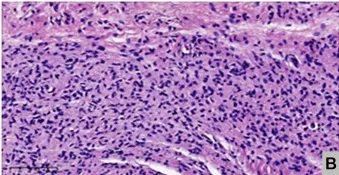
Focal spindle cell areas reminiscent of neurofibroma (Hematoxylin Eosin, 200X).
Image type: pathology (h&e)